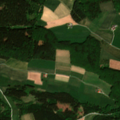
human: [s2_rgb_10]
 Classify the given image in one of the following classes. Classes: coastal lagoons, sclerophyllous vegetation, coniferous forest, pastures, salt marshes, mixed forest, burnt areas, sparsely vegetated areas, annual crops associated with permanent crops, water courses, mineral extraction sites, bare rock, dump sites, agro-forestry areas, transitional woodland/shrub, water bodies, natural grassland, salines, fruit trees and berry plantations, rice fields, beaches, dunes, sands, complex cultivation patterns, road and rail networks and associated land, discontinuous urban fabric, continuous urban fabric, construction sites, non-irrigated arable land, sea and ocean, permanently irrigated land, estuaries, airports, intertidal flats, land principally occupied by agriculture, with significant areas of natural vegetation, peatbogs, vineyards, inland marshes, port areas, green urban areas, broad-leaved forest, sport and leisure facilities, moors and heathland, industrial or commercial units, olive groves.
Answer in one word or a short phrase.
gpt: non-irrigated arable land, broad-leaved forest, coniferous forest, mixed forest